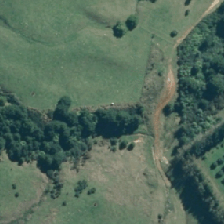
Land cover: deciduous_hardwood